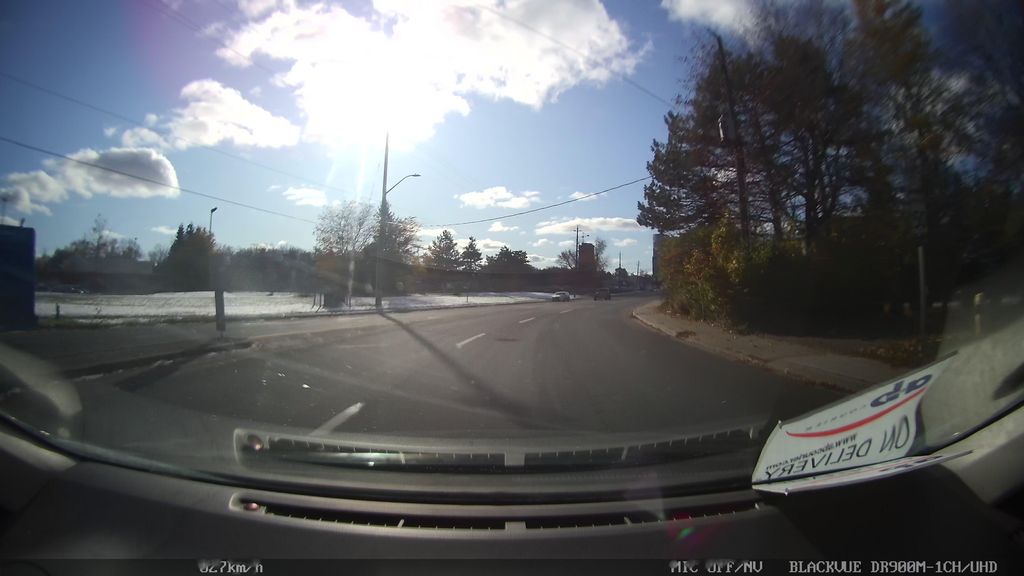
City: toronto